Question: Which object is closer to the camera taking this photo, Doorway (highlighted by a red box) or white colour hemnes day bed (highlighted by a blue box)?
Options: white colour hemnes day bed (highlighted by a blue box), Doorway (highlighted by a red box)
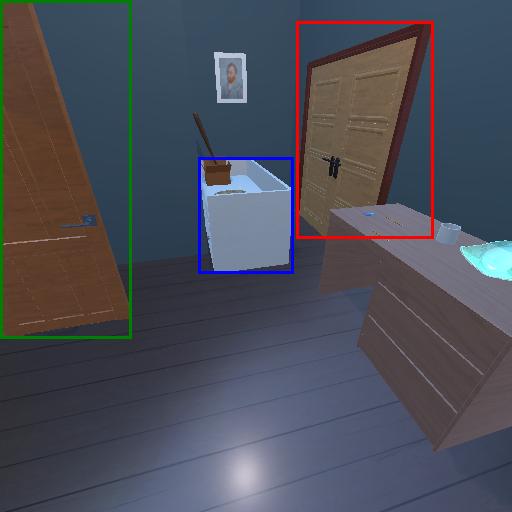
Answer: white colour hemnes day bed (highlighted by a blue box)